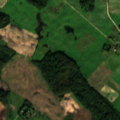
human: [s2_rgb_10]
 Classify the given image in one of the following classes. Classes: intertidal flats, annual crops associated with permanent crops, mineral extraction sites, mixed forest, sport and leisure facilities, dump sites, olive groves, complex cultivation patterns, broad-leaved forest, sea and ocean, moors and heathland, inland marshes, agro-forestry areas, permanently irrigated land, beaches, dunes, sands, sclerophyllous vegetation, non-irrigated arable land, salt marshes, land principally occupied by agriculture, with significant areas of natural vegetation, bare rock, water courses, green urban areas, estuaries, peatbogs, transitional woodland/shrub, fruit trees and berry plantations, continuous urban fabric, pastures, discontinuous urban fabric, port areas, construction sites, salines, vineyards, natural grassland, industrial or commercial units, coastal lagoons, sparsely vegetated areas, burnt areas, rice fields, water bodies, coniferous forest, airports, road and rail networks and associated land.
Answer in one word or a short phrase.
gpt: discontinuous urban fabric, non-irrigated arable land, pastures, broad-leaved forest, mixed forest